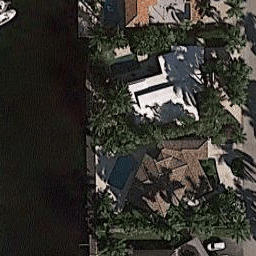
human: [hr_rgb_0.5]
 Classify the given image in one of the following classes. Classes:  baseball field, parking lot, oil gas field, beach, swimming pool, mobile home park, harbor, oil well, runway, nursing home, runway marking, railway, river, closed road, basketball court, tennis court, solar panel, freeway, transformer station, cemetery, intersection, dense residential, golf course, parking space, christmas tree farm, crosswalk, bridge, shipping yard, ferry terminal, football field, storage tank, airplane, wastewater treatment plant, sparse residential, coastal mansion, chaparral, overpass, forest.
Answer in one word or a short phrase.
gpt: coastal mansion